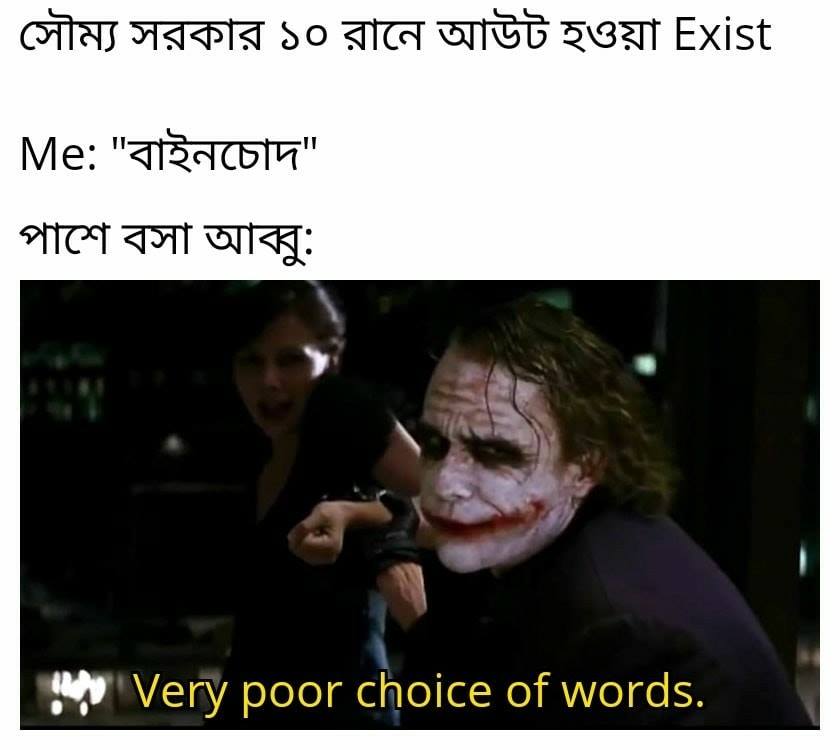
Caption: সৌম্য সরকার ১০ রানে আউট হওয়া Exist  Me: " বাইনচোদ "   পাশে বসা আব্বু :      Very poor choice of words.
Label: hate